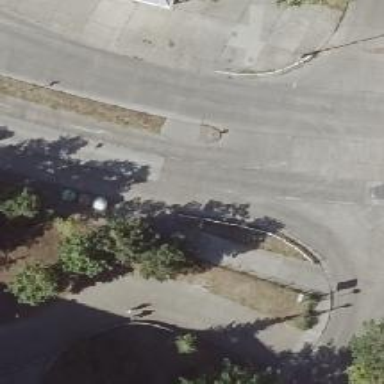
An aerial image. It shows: Secondary road with concrete sidewalk.